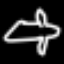
Label: airplane